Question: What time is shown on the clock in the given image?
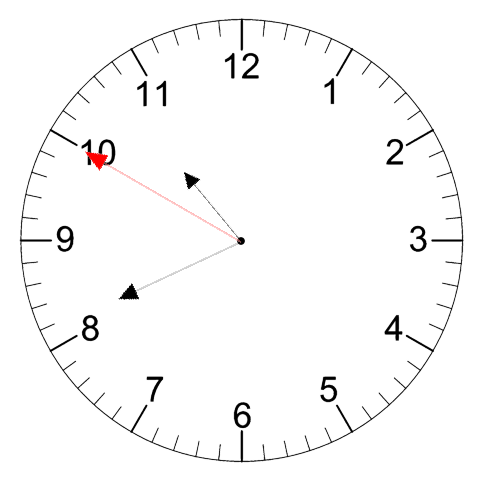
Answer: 10:40:50